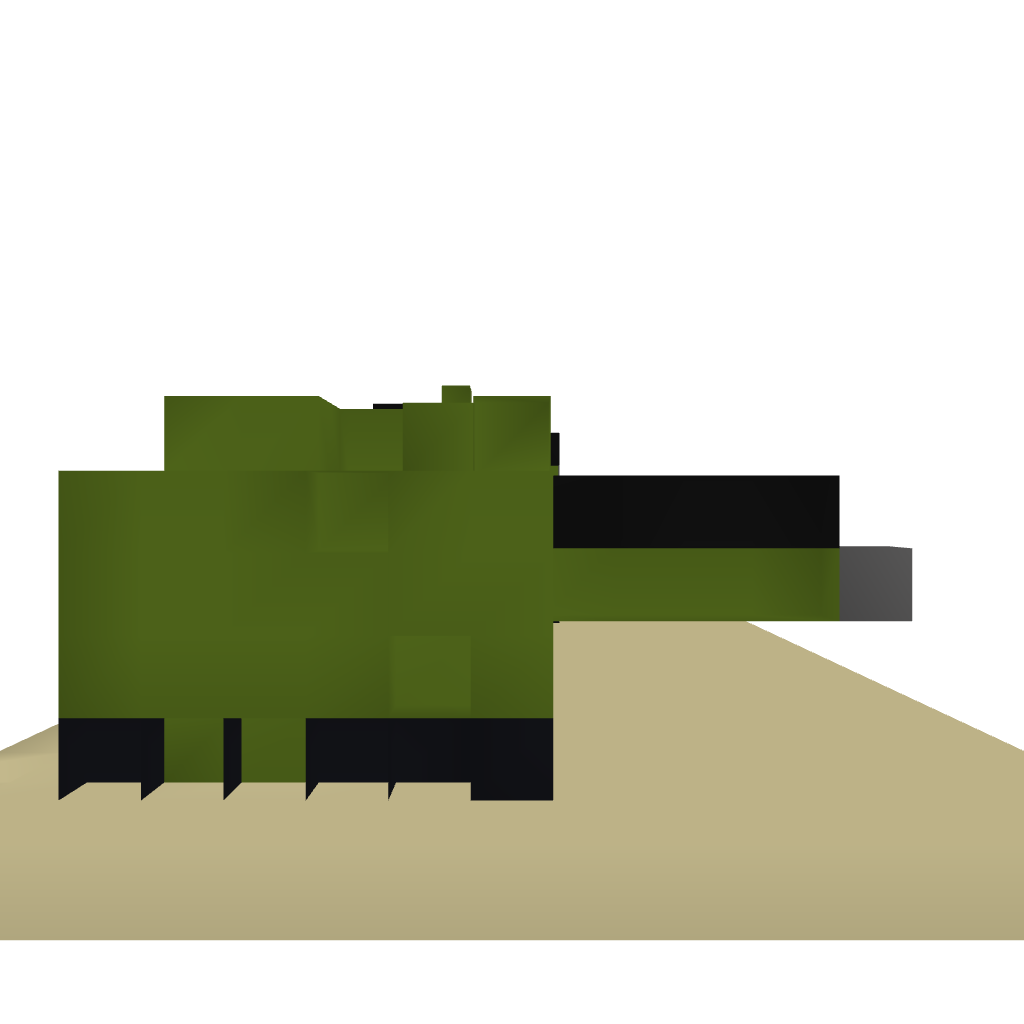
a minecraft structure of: Tank+Cible